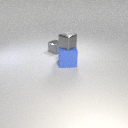
small gray metal cube behind large blue rubber cube